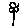
Label: flower